Interaction volume radius: 5 \u00c5
Interaction volume height: 15 \u00c5
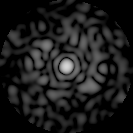
Disorder parameter: 0.8214